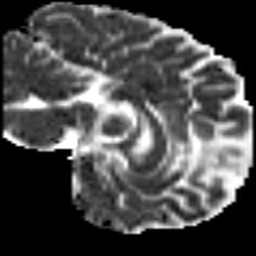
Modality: MD
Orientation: sagittal
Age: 46
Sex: male
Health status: ill
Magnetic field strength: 3 T
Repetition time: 8.4 s
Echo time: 0.0926 s